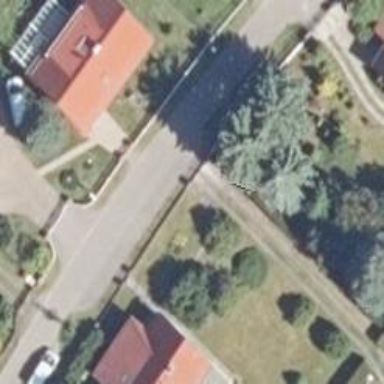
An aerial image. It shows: Living street.